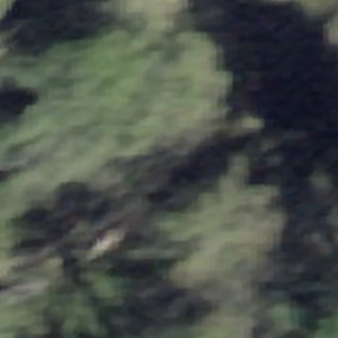
Label: other